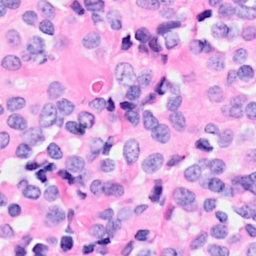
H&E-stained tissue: Breast